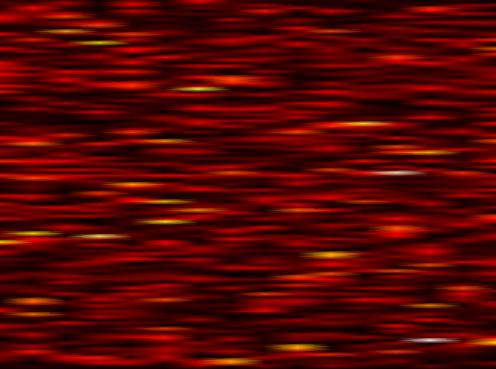
Label: UFMC